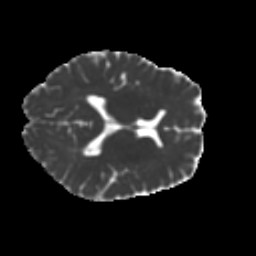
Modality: MD
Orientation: axial
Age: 34
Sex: female
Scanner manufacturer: ge
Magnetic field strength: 3 T
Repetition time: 7.8 s
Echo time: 0.0606 s